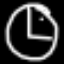
Label: clock